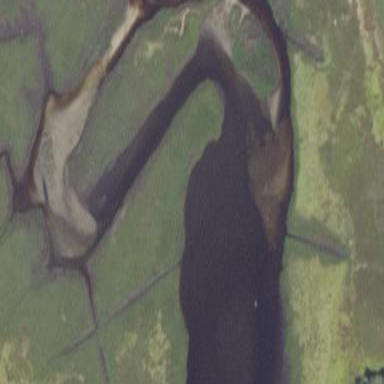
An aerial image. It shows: Saltmarsh wetland.